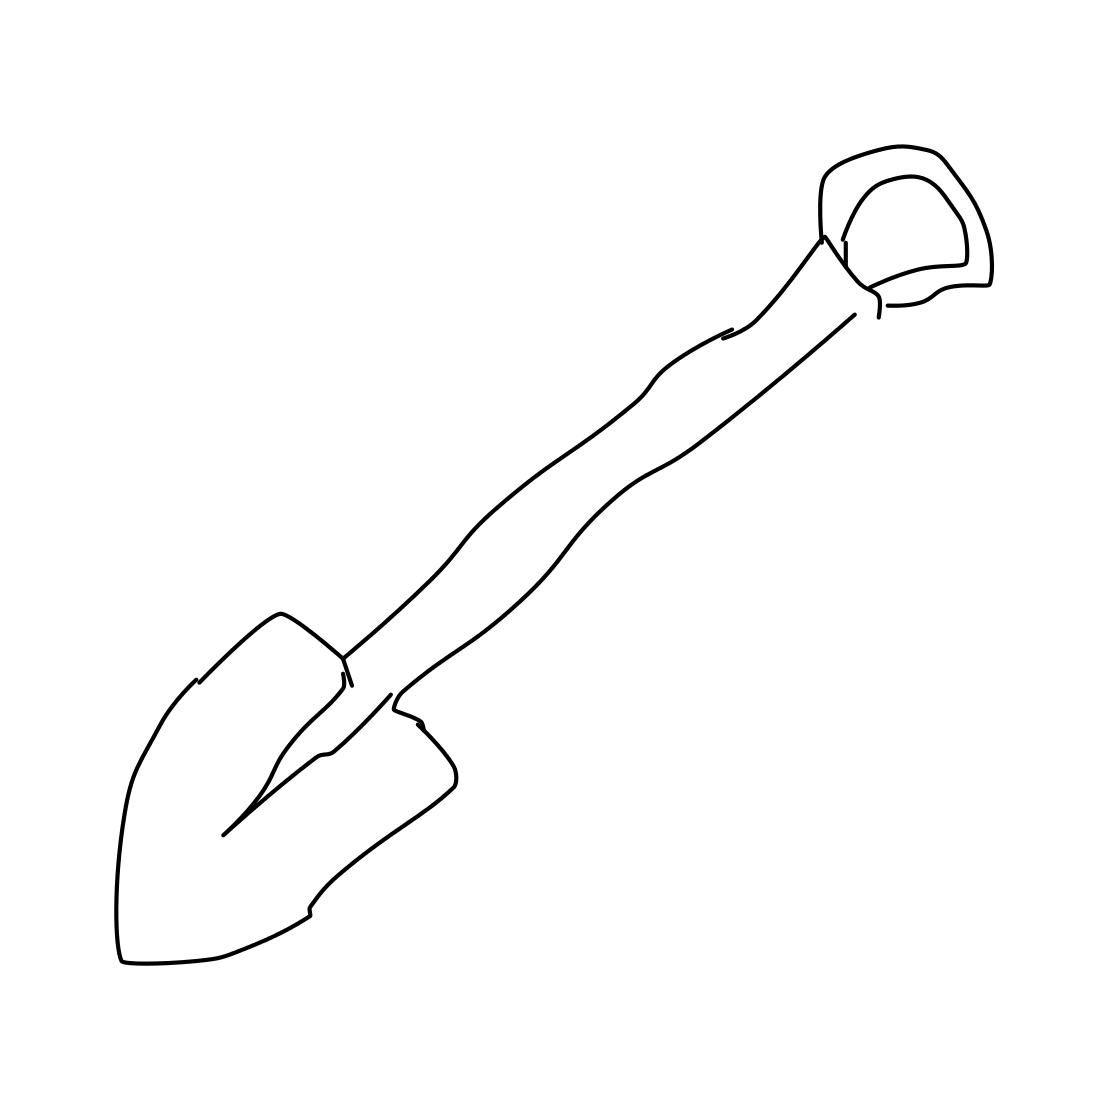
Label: shovel